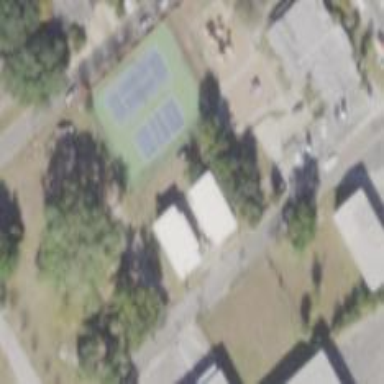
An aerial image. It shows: Tennis court on pitch designated for leisure land.